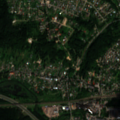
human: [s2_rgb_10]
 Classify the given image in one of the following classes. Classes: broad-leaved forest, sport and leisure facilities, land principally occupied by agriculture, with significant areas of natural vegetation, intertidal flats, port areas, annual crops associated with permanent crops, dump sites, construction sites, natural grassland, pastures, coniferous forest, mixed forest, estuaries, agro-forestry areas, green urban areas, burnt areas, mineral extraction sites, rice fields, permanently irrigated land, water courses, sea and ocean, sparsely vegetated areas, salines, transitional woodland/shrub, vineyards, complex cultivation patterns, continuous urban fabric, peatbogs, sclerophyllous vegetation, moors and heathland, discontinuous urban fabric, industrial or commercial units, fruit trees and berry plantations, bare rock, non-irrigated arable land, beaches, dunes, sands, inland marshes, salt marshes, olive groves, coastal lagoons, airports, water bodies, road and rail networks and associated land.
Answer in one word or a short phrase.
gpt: discontinuous urban fabric, industrial or commercial units, sport and leisure facilities, land principally occupied by agriculture, with significant areas of natural vegetation, coniferous forest, mixed forest